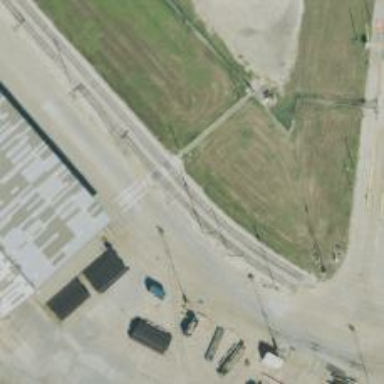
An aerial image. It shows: Railway siding with rails.